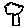
Label: tree